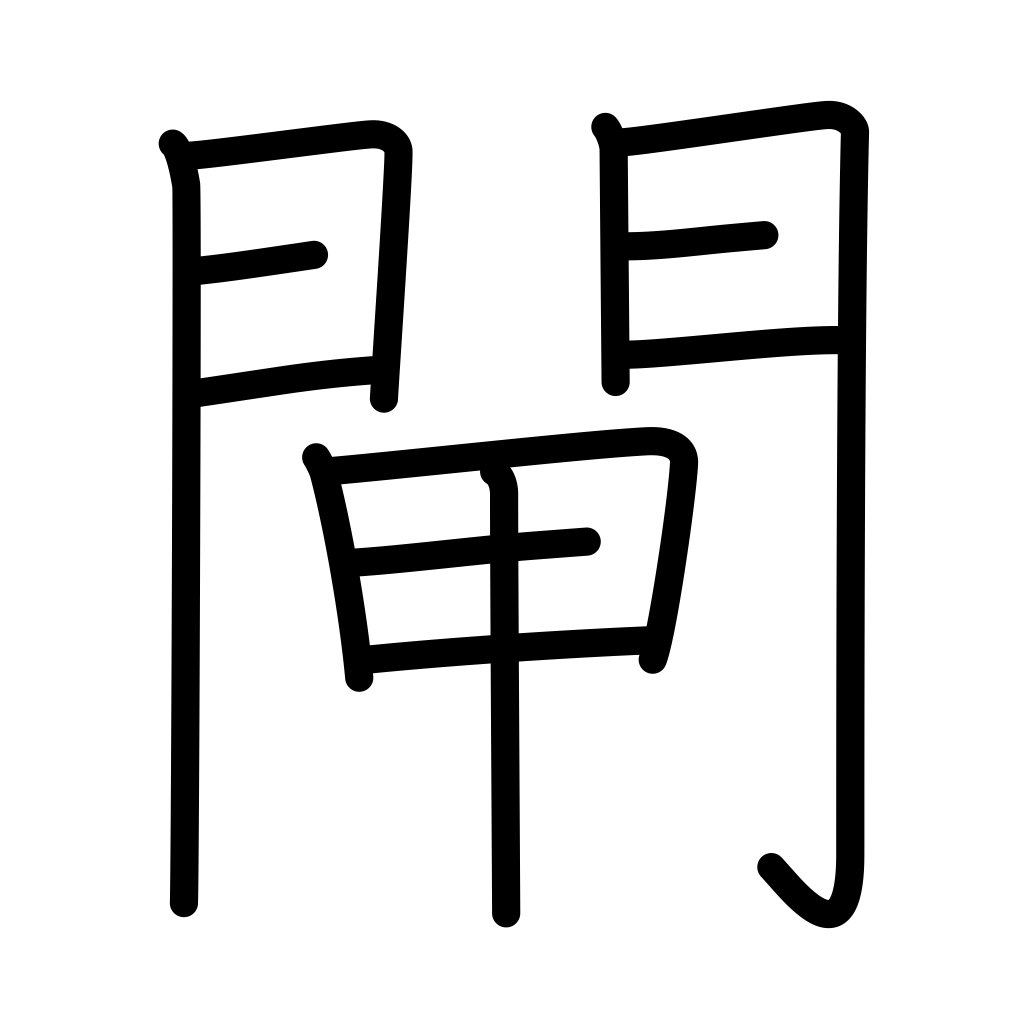
Meaning: water gate, lock